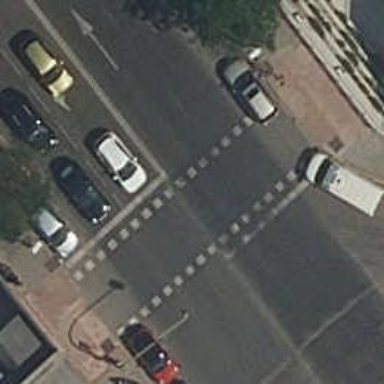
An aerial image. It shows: Road with traffic signals controlling the flow of traffic.